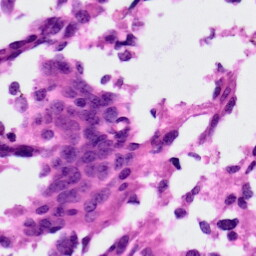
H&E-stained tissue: Ovarian